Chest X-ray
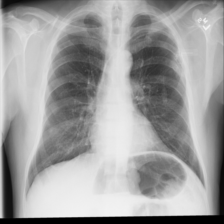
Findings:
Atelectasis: negative
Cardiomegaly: negative
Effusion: negative
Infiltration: negative
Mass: negative
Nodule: negative
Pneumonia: negative
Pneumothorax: negative
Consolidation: negative
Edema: negative
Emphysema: negative
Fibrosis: negative
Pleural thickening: negative
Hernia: negative